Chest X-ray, PA view. Patient: 51 years old, sex M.
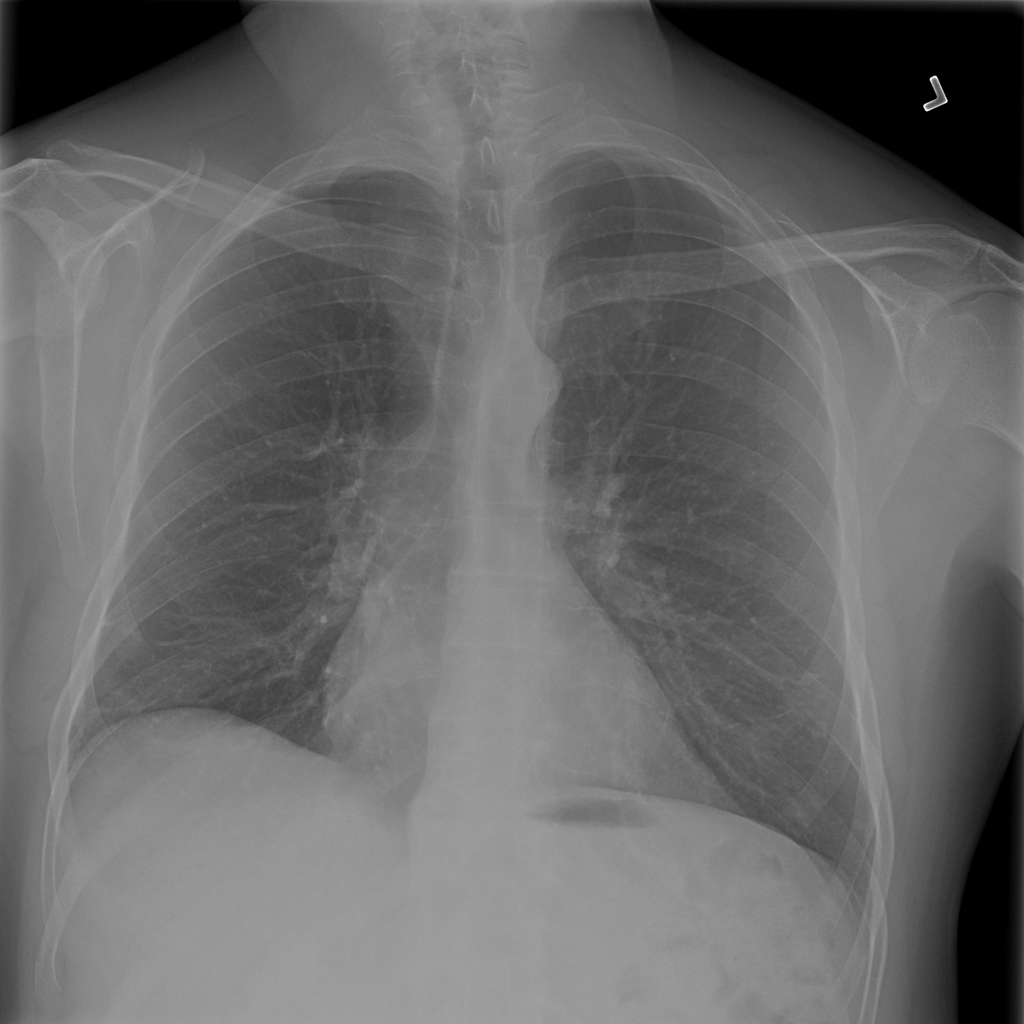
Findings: No Finding